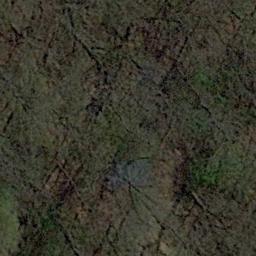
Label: forest